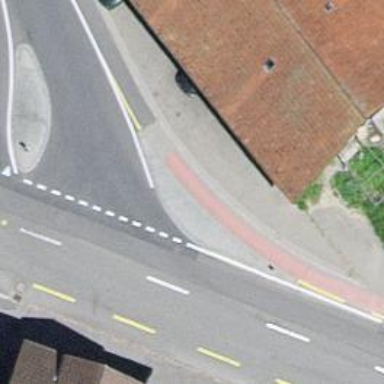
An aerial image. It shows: Asphalt cycleway.